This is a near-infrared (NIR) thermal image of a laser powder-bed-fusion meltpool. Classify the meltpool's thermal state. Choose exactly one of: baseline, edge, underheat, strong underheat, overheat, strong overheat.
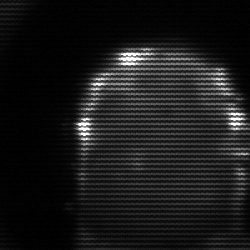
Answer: baseline